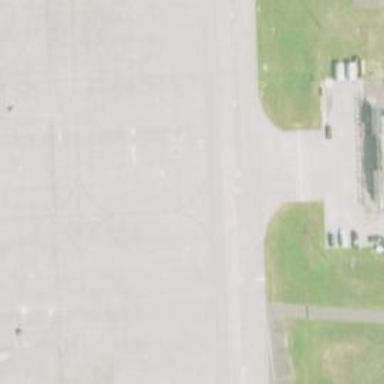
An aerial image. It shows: Image of taxiway at airport.